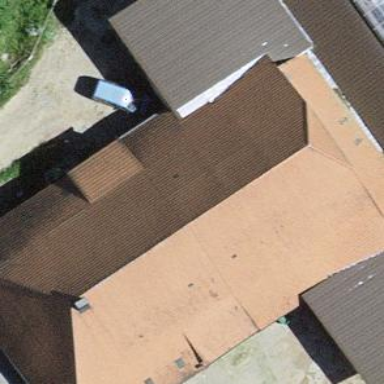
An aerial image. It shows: Farm building.